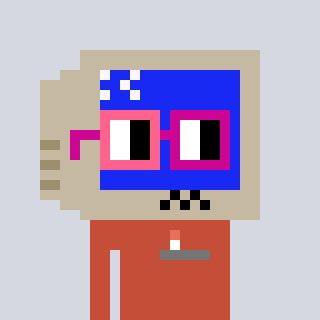
a pixel art character with square pink and red glasses, a old monitor-shaped head and a rust-colored body on a cool background